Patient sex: F
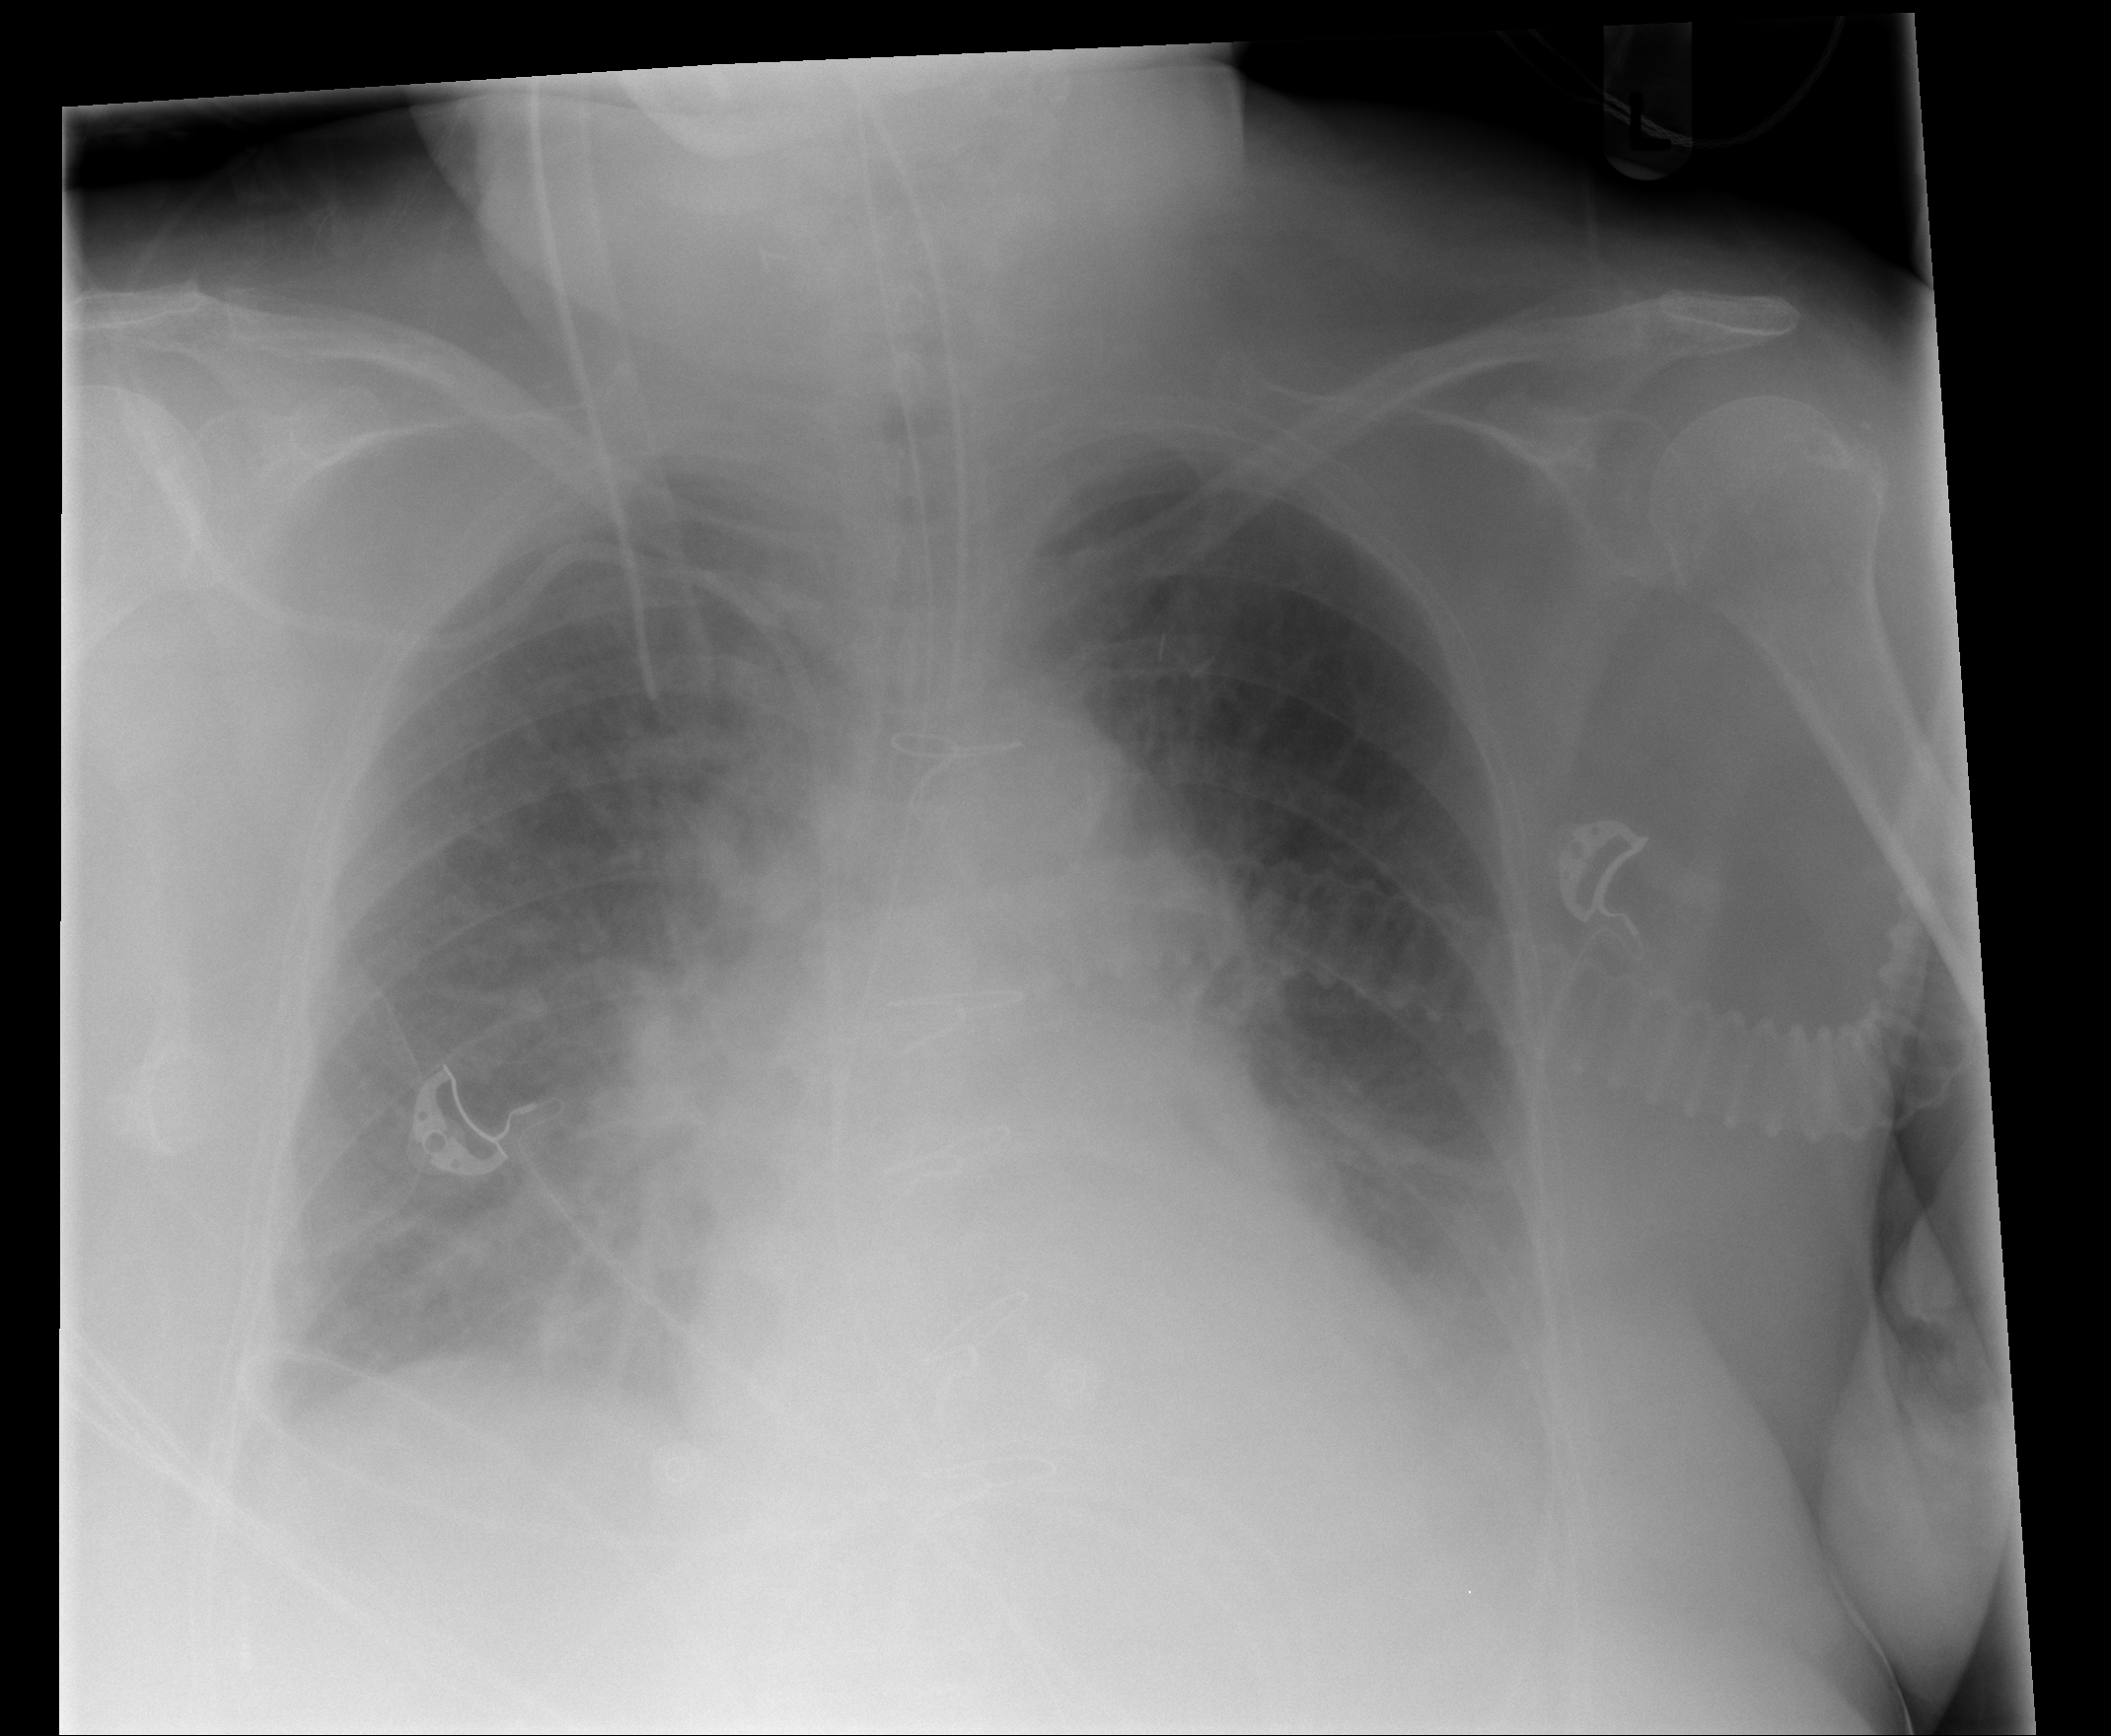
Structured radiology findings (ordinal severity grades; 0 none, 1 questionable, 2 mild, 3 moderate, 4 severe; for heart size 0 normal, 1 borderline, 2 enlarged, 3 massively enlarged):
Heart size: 1
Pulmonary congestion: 3
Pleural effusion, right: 1
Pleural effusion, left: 2
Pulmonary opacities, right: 0
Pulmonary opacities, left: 0
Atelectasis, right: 2
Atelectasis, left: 2